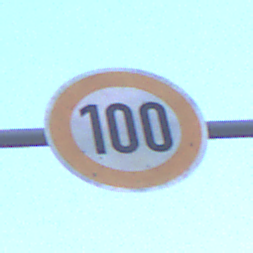
Verkehrszeichen: Geschwindigkeit100
Umgebung: Outdoor, Urban
Tageszeit: Dawn
Wetter: Clear
Licht: Natural
Jahreszeit: NotSpecified
Kontrast: LowContrast